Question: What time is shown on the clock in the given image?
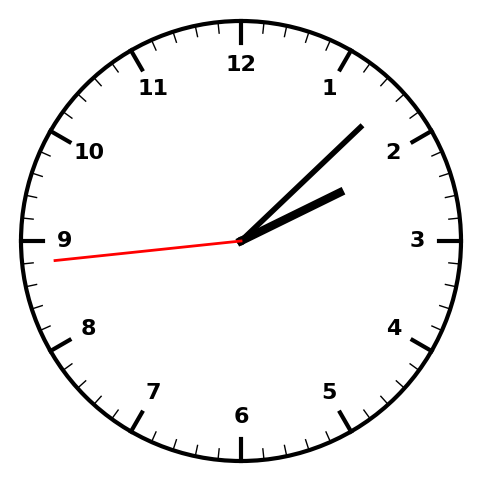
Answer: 02:07:44